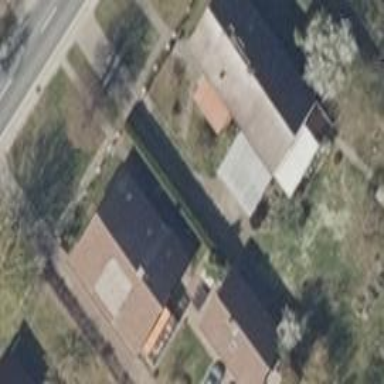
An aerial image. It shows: Detached building with gabled roof.